Question: I am implement xml parsing but when i access media tag at that time images values is not displaying.i have implement this check below code is not working for media id and url.you can check xml data in below image

'''
public static final String X_PF_CONTENT_IMPORT="pf_content_import";
public static final String X_SPOT="spot";
public static final String X_ID="id";
public static final String X_VALID="valid";
public static final String X_TEXT="text";
public static final String X_HEADER="header";
public static final String X_BODY="body";
public static final String X_MEDIA="media";
public static final String X_IMAGE="image";
XmlParsing xparser= new XmlParsing();
String xml = xparser.getXmlFromUrl(url); // getting XML
Document doc = xparser.getDomElement(xml); // getting DOM element
NodeList nspot = doc.getElementsByTagName(X_SPOT);
Log.e("Nodename","--->"+nspot.getLength());
for(int i=0;i<nspot.getLength();i++){
Node n=nspot.item(i);
Element eLemenSpot = (Element)n;
String id=eLemenSpot.getAttribute(X_ID);
String valid=eLemenSpot.getElementsByTagName(X_VALID).item(0).getTextContent();
Log.e("Id","--->"+id);
Log.e("Valid","--->"+valid);
NodeList text=eLemenSpot.getElementsByTagName(X_TEXT);
Node ntext=text.item(0);
Element elementText=(Element)ntext;
String header=elementText.getElementsByTagName(X_HEADER).item(0).getTextContent();
String body=elementText.getElementsByTagName(X_BODY).item(0).getTextContent();
Log.e("Header","--->"+header);
Log.e("Body","--->"+body);
NodeList media=eLemenSpot.getElementsByTagName(X_MEDIA);
for(int k=0;k<media.getLength();k++){
Node nmedia=media.item(k);
Element elementMedia=(Element)nmedia;
String image_id=elementMedia.getAttribute("id");
String image_url=elementMedia.getElementsByTagName(X_IMAGE).item(k).getTextContent();
Log.e(" Media Id", "---->"+image_id);
Log.e("Media Url", "---->"+image_url);
}
}
'''
> Logcat
'''
03-05 00:36:11.513: E/Nodename(14195): --->2
03-05 00:36:11.513: E/Id(14195): --->1
03-05 00:36:11.513: E/Valid(14195): --->2015-03-05T11:34:59.337278+01:00
03-05 00:36:11.523: E/Header(14195): --->OPTISCH GANZ VERANDERT
03-05 00:36:11.523: E/Body(14195): --->BACK TO THE ROOTS: MANDY CAPRISTO PUNKTET MIT DUNKLEN HAAREN
03-05 00:36:11.523: E/Media Id(14195): ---->
03-05 00:36:11.523: E/Media Url(14195): ---->http://content3.promiflash.de/article-images/infoscreen1/mandy-capristo-mit-dunklen-haaren.jpg
03-05 00:36:11.523: E/Id(14195): --->2
03-05 00:36:11.523: E/Valid(14195): --->2015-03-05T11:34:59.337278+01:00
03-05 00:36:11.523: E/Header(14195): --->OPTISCH GANZ VERANDERT
03-05 00:36:11.523: E/Body(14195): --->BACK TO THE ROOTS: MANDY CAPRISTO PUNKTET MIT DUNKLEN HAAREN
03-05 00:36:11.533: E/Media Id(14195): ---->
03-05 00:36:11.533: E/Media Url(14195): ---->http://content3.promiflash.de/article-images/infoscreen2/mandy-capristo-mit-dunklen-haaren.jpg
'''
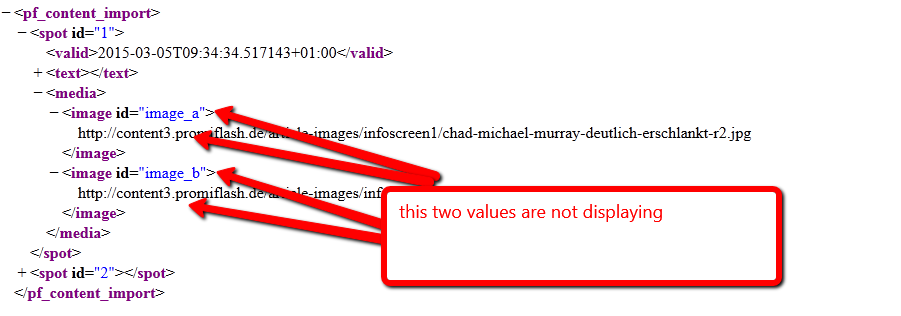
Answer: please try this
'''
NodeList nodeList = document.getElementsByTagName("image");
for(int i=0,size= nodeList.getLength(); i<size; i++) {
Log.e("",nodeList.item(i).getAttributes().getNamedItem("id").getNodeValue());
Log.i("",nodeList.item(i).getTextContent());
}
'''